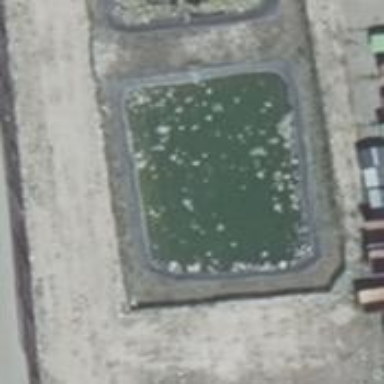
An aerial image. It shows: Emergency fire water pond.